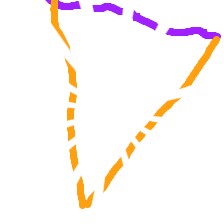
Shape: triangle